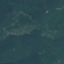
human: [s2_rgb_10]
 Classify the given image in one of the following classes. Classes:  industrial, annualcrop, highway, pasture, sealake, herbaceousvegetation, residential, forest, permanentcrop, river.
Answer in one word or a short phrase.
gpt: Forest